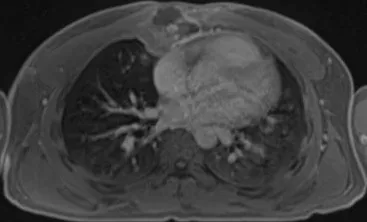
Axial T1-weighted images after intravenous gadolinium contrast administration (B) show a heterogeneous lesion with peripheral enhancement and central areas of low signal intensity, corresponding to areas of necrosis.
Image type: radiology (mri)